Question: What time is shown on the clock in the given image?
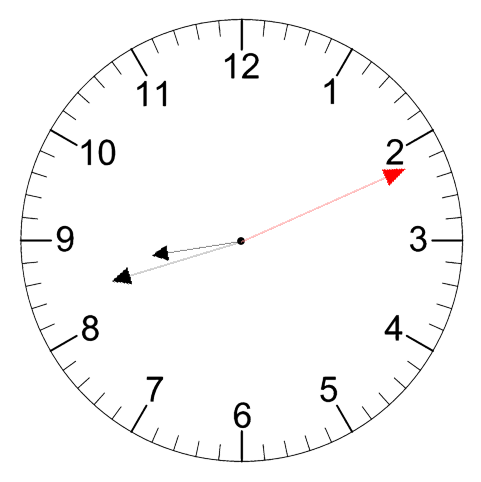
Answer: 08:42:11